Interaction volume radius: 5 \u00c5
Interaction volume height: 10 \u00c5
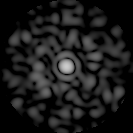
Disorder parameter: 0.8389